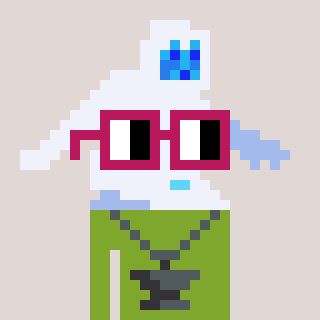
a pixel art character with square dark red glasses, a yeti-shaped head and a slimegreen-colored body on a warm background